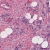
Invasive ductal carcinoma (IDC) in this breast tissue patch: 1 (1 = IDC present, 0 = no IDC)